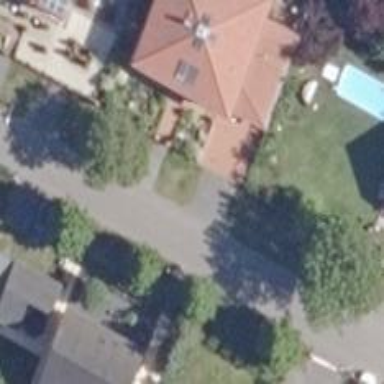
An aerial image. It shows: Asphalt road in residential area.